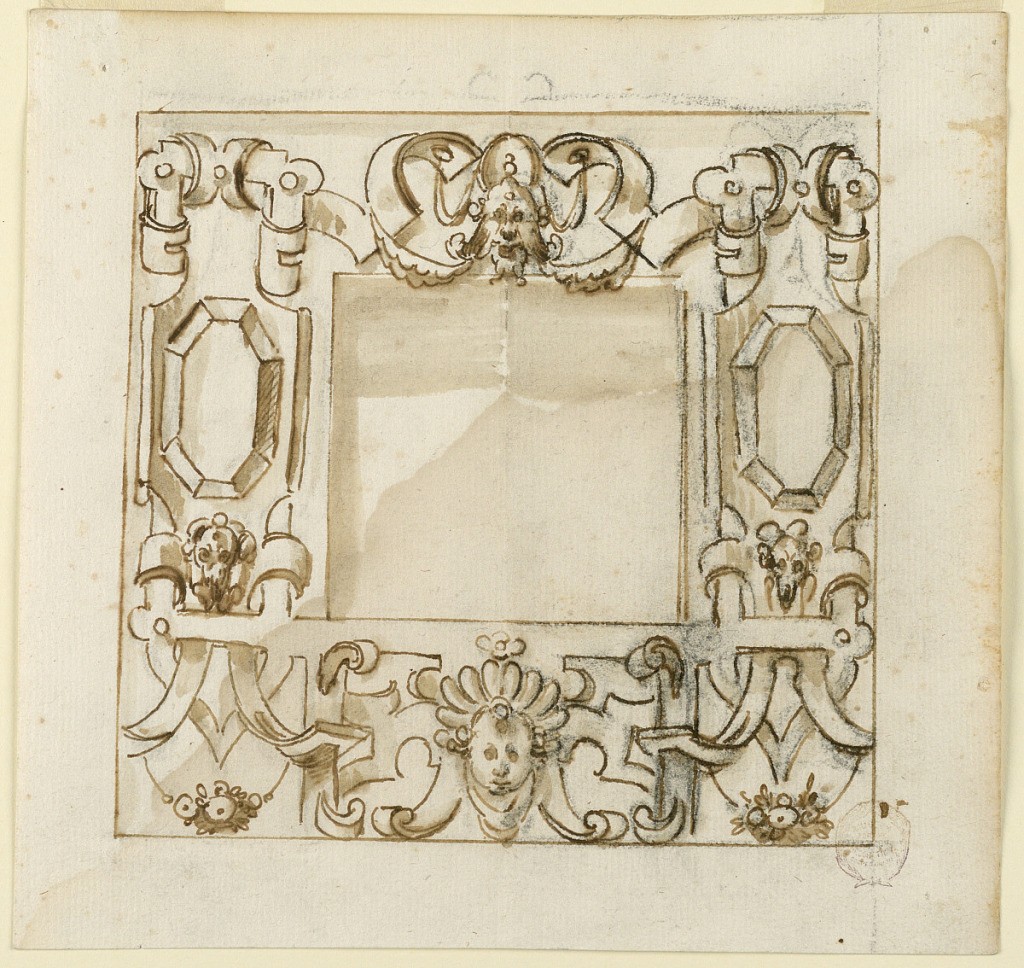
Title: Strapwork Design
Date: early 17th century
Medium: Charcoal, pen and ink, brush and watercolor on paper
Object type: Drawing
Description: Strapwork frame. At top, a mask with swags. To the left and right, a faceted octagon.